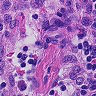
Metastatic tissue present: no